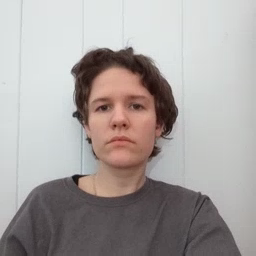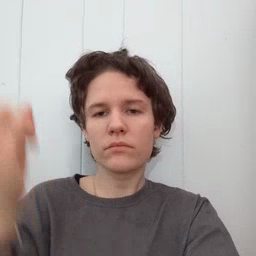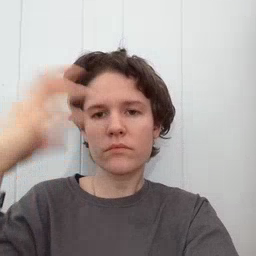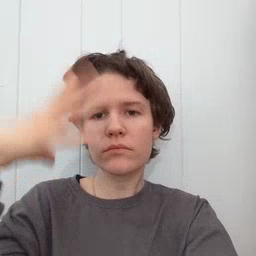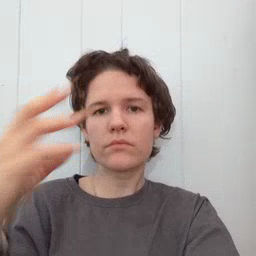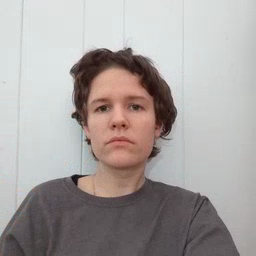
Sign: shower